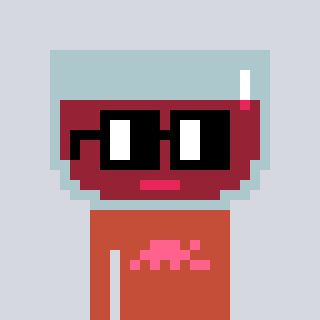
a pixel art character with square black glasses, a wine-shaped head and a rust-colored body on a cool background